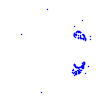
Particle: kaon